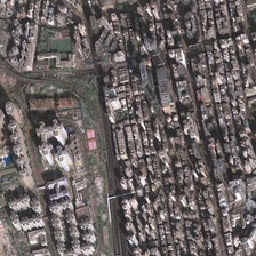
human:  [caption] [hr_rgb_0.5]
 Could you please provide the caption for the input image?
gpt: May your business flourish.

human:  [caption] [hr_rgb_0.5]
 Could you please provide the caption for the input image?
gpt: There are many tall buildings in the city.

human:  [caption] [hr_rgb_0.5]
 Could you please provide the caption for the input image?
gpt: There are many high-rise buildings in the city.

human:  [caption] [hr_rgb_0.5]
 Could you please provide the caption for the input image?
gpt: There are many skyscrapers in the city.

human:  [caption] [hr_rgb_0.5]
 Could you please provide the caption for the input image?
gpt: There are many high-rise buildings in the city.